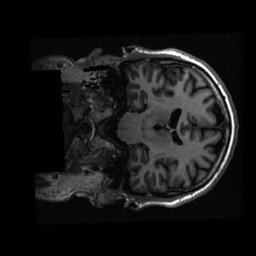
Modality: T1w
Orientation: coronal